Question: I am currently trying to iterate over a list which will generate a '<div>(...)</div>' for each value. These divs will be represented as 'blocks' (as shown in the image below). Problem is, I need them to align as in a row (so the new row starts at the lowest point of the previous).

This would be no problem when using a container div per row, like so:
'''
<div>
<div>(...)</div>
<div>(...)</div>
<div>(...)</div>
</div>
<div>
<div>(...)</div>
<div>(...)</div>
<div>(...)</div>
</div>
'''
Though I would prefer not to use container divs, as I would need to use certain logic inside my '<ui:repeat>(...)</ui:repeat>' to add '</div><div>' on every third entry.
I'm posting this under JSF too, because I'm hoping that (or or ) has an appropriate solution. Though, if would suffice, that would be perfect.
Hopefully you'll be able to help me out with this one.
a solution using tables won't help me, as I would face the same issue using '<tr>(...)</tr>' as with my described container div above.
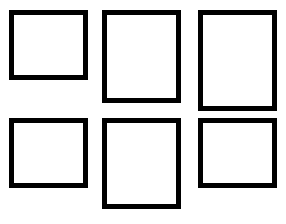
Answer: Is there a semantic reason to not use tables? This is easily possible with the combination '<h:panelGrid>' and '<c:forEach>'.
'''
<h:panelGrid columns="3">
<c:forEach items="#{bean.items}" var="item">
<h:panelGroup>#{item}</h:panelGroup>
</c:forEach>
</h:panelGrid>
'''
It works that way because '<c:forEach>' runs during view build time and effectively generates physically multiple '<h:panelGroup>' components so that they properly end up each as a cell of the '<h:panelGrid>'. It wouldn't have worked when using '<ui:repeat>', because that runs during view render time only and effectively ends up as a single cell of the '<h:panelGrid>' during view build time.
If there's a strong and valid semantic reason to not use tables, then you really can't nicely go around a container '<div>' to represent a row.
'''
<div>
<ui:repeat value="#{bean.items}" var="item" varStatus="loop">
<h:outputText value="&lt;/div&gt;&lt;div&gt;" escape="false" rendered="#{not loop.first and loop.index % 3 == 0}" />
<div>#{item}</div>
</ui:repeat>
</div>
'''
### See also:
- <URL>